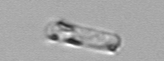
Label: Dactyliosolen_fragilissimus